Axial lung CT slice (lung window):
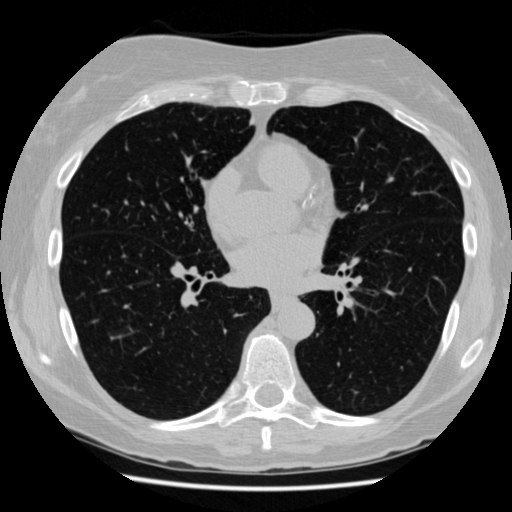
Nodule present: no